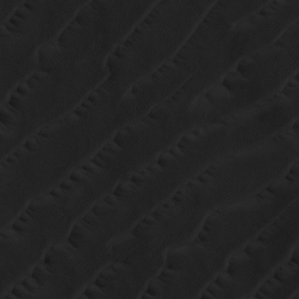
Label: non_frost